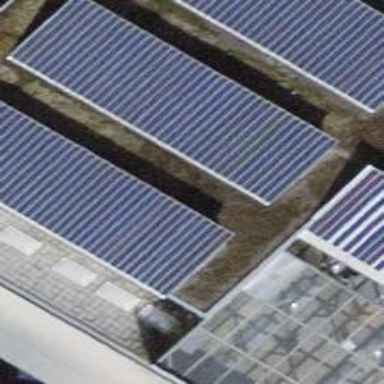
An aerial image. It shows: Solar power generator utilizing photovoltaic technology with solar photovoltaic panels.